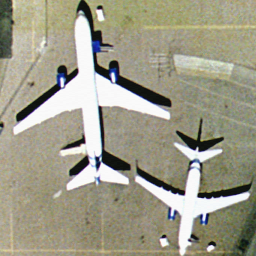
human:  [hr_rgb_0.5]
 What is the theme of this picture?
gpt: airport

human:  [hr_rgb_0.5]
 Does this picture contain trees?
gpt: no

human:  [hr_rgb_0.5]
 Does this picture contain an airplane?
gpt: yes

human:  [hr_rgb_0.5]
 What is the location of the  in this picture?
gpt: upper left and lower right